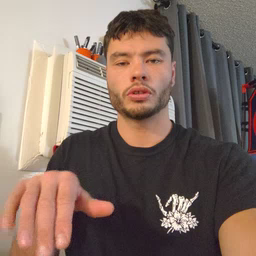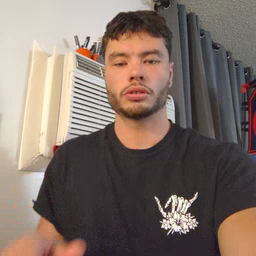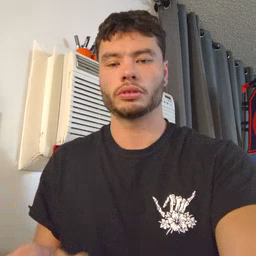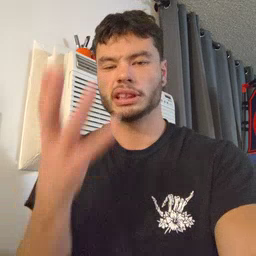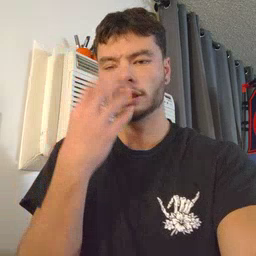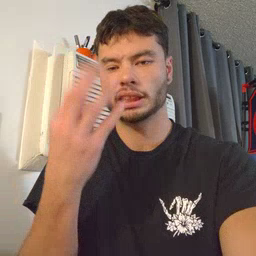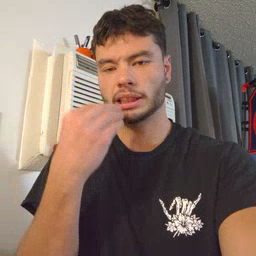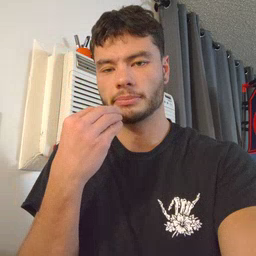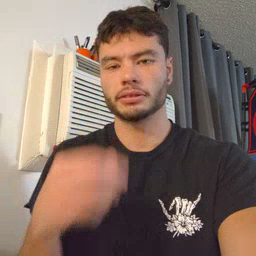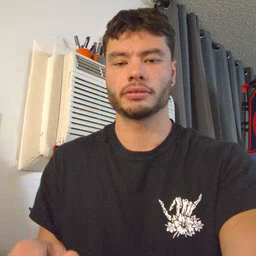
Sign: sleepy